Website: walmart
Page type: cart
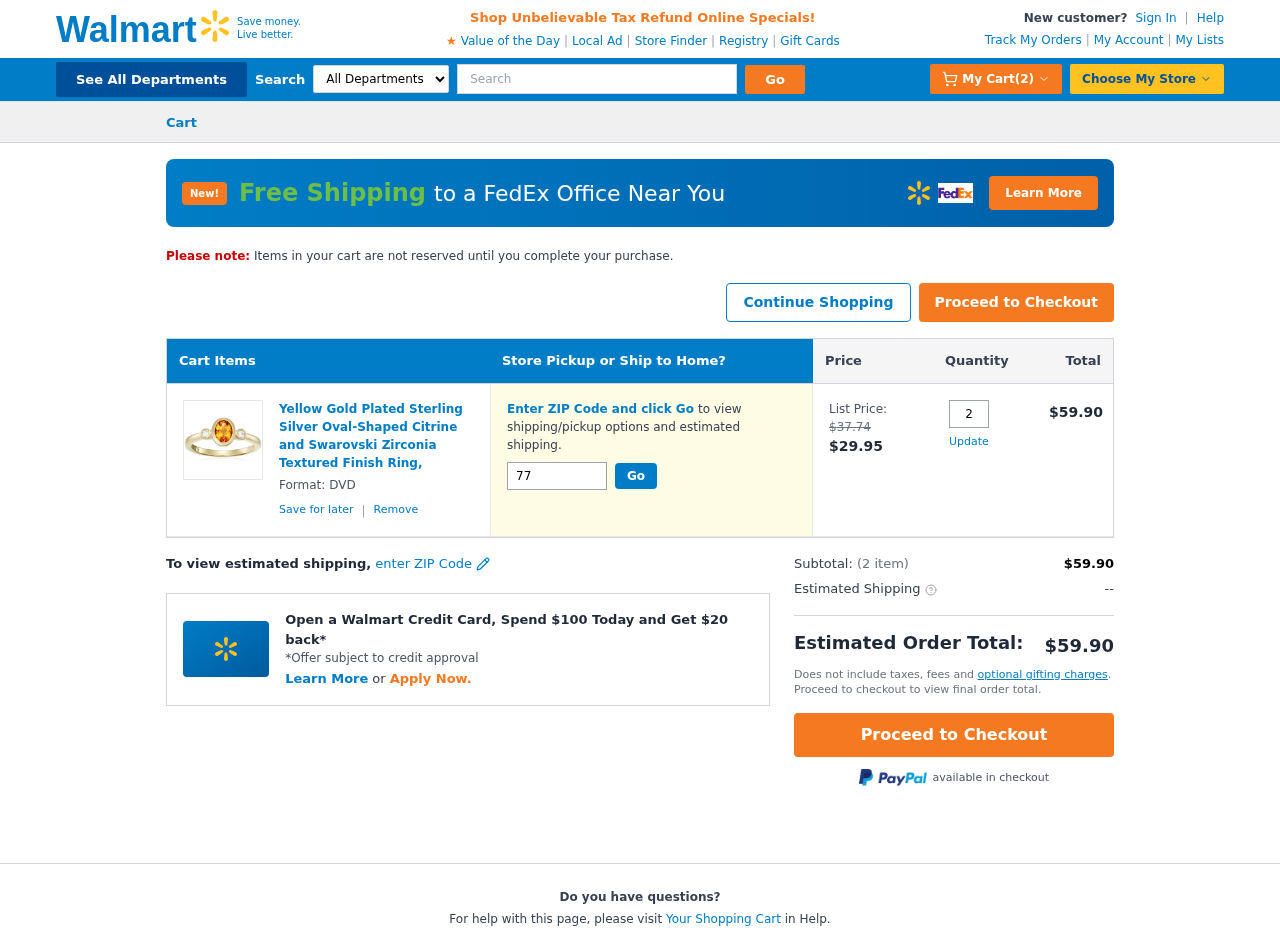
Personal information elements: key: PII_POSTCODE
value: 77718
Product elements: key: PRODUCT1_NAME
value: Yellow Gold Plated Sterling Silver Oval-Shaped Citrine and Swarovski Zirconia Textured Finish Ring,
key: PRODUCT1_PRICE
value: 29.95
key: PRODUCT1_QUANTITY
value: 2
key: PRODUCT1_ORIGINAL_PRICE
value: $37.74
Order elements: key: ORDER_NUM_ITEMS
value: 2
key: ORDER_SUBTOTAL
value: $59.90
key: ORDER_TOTAL
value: $59.90
Search elements: key: HEADER_SEARCH
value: Search